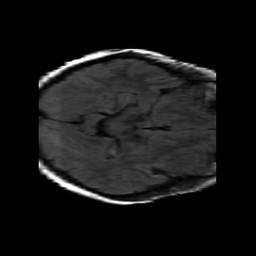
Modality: FLAIR
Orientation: axial
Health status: ill
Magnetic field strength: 3 T